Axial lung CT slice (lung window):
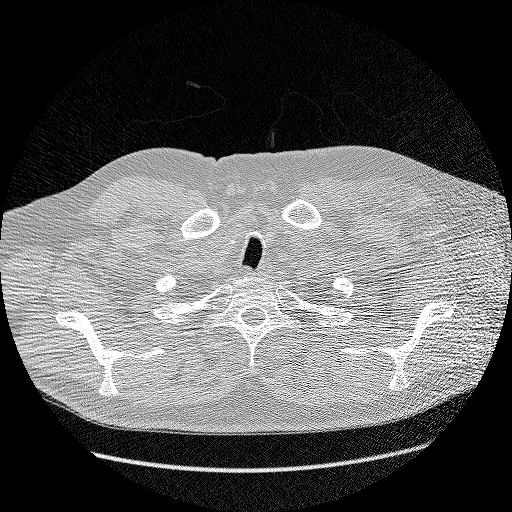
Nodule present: no